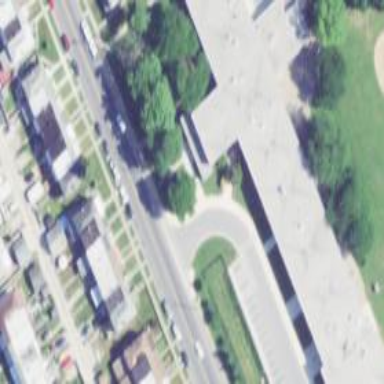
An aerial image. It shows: School building.